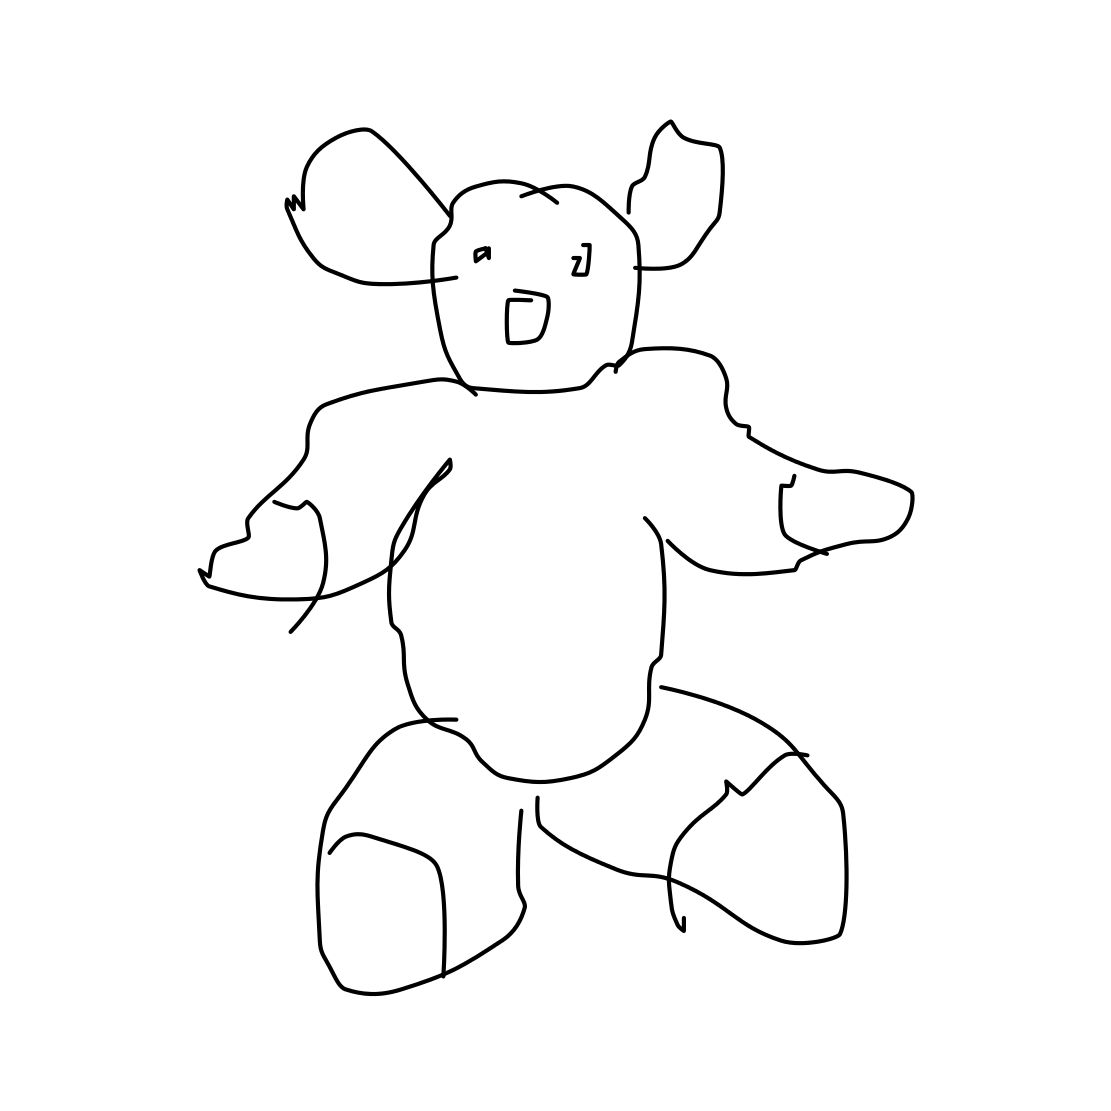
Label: teddy-bear